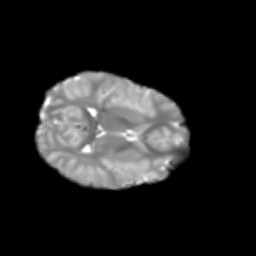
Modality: T2w
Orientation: axial
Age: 7
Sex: female
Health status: healthy